Field crop: maize
Growth stage: 2
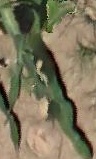
Species: maize